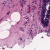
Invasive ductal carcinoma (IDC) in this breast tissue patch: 0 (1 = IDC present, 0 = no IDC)